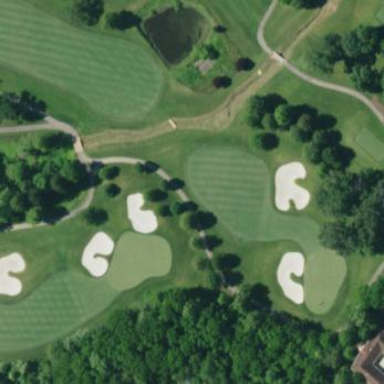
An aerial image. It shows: Grassy area designated as golf fairway.